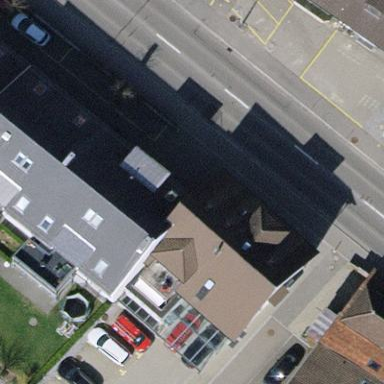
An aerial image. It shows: Terrace building.